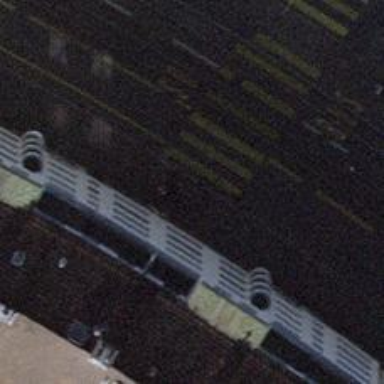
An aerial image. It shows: Kerb barrier.